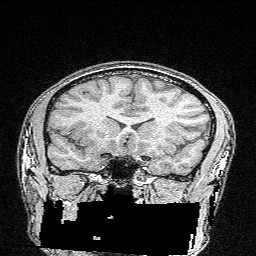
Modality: FLASH
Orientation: sagittal
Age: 26
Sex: male